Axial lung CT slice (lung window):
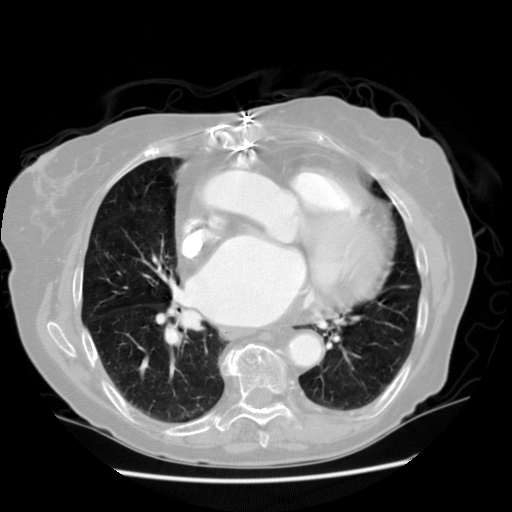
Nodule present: no